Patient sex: M
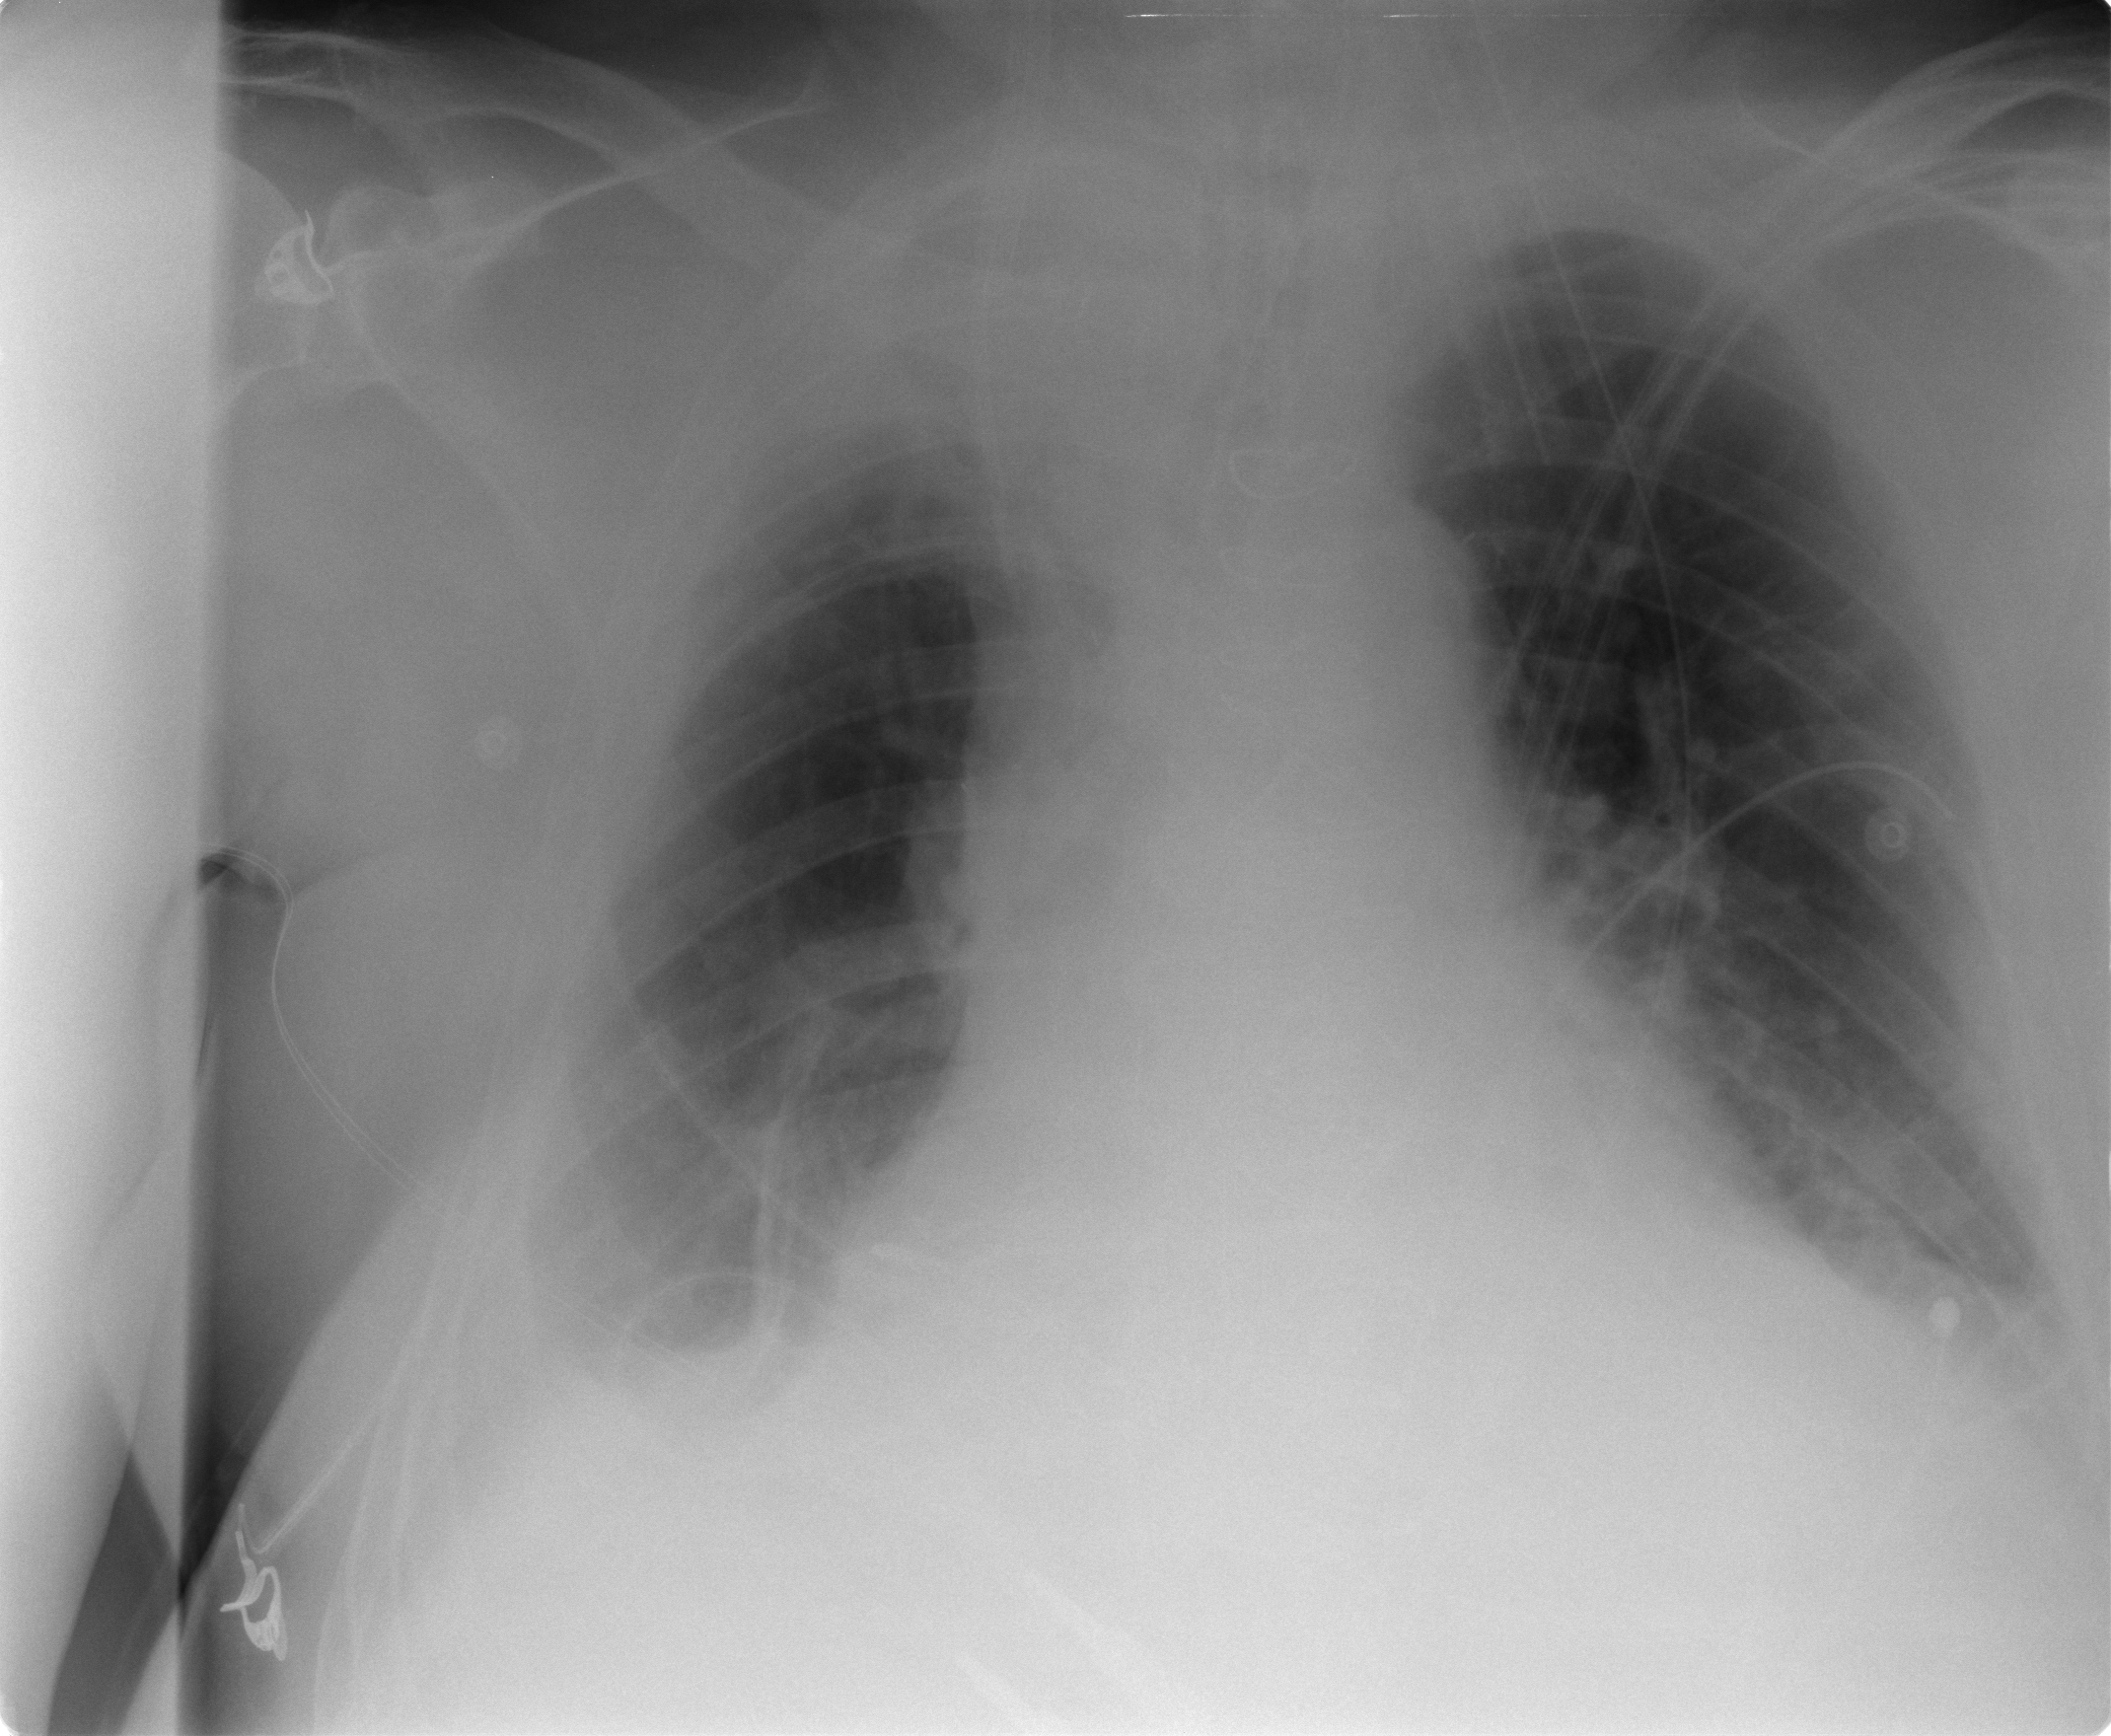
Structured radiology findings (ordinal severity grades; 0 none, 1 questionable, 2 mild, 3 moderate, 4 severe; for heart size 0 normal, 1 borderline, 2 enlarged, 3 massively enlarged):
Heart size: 0
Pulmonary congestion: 0
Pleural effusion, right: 3
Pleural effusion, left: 2
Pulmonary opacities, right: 0
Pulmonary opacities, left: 0
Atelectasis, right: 3
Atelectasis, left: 2